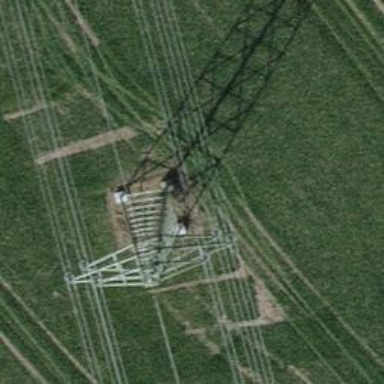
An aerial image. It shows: Lattice structure tower used for power transmission.